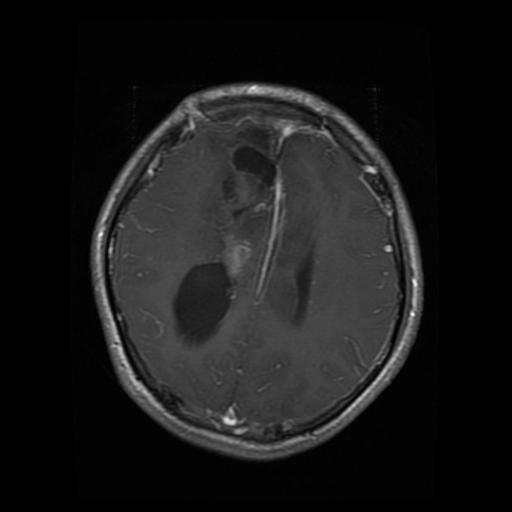
Label: glioma